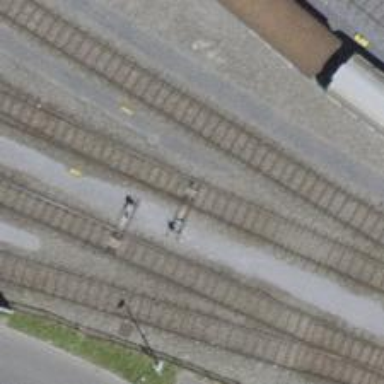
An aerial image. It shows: Single-track railway yard.